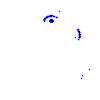
Particle: pion